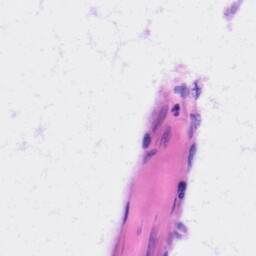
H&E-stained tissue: Liver